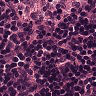
Metastatic tissue present: no